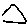
Label: triangle